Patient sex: M
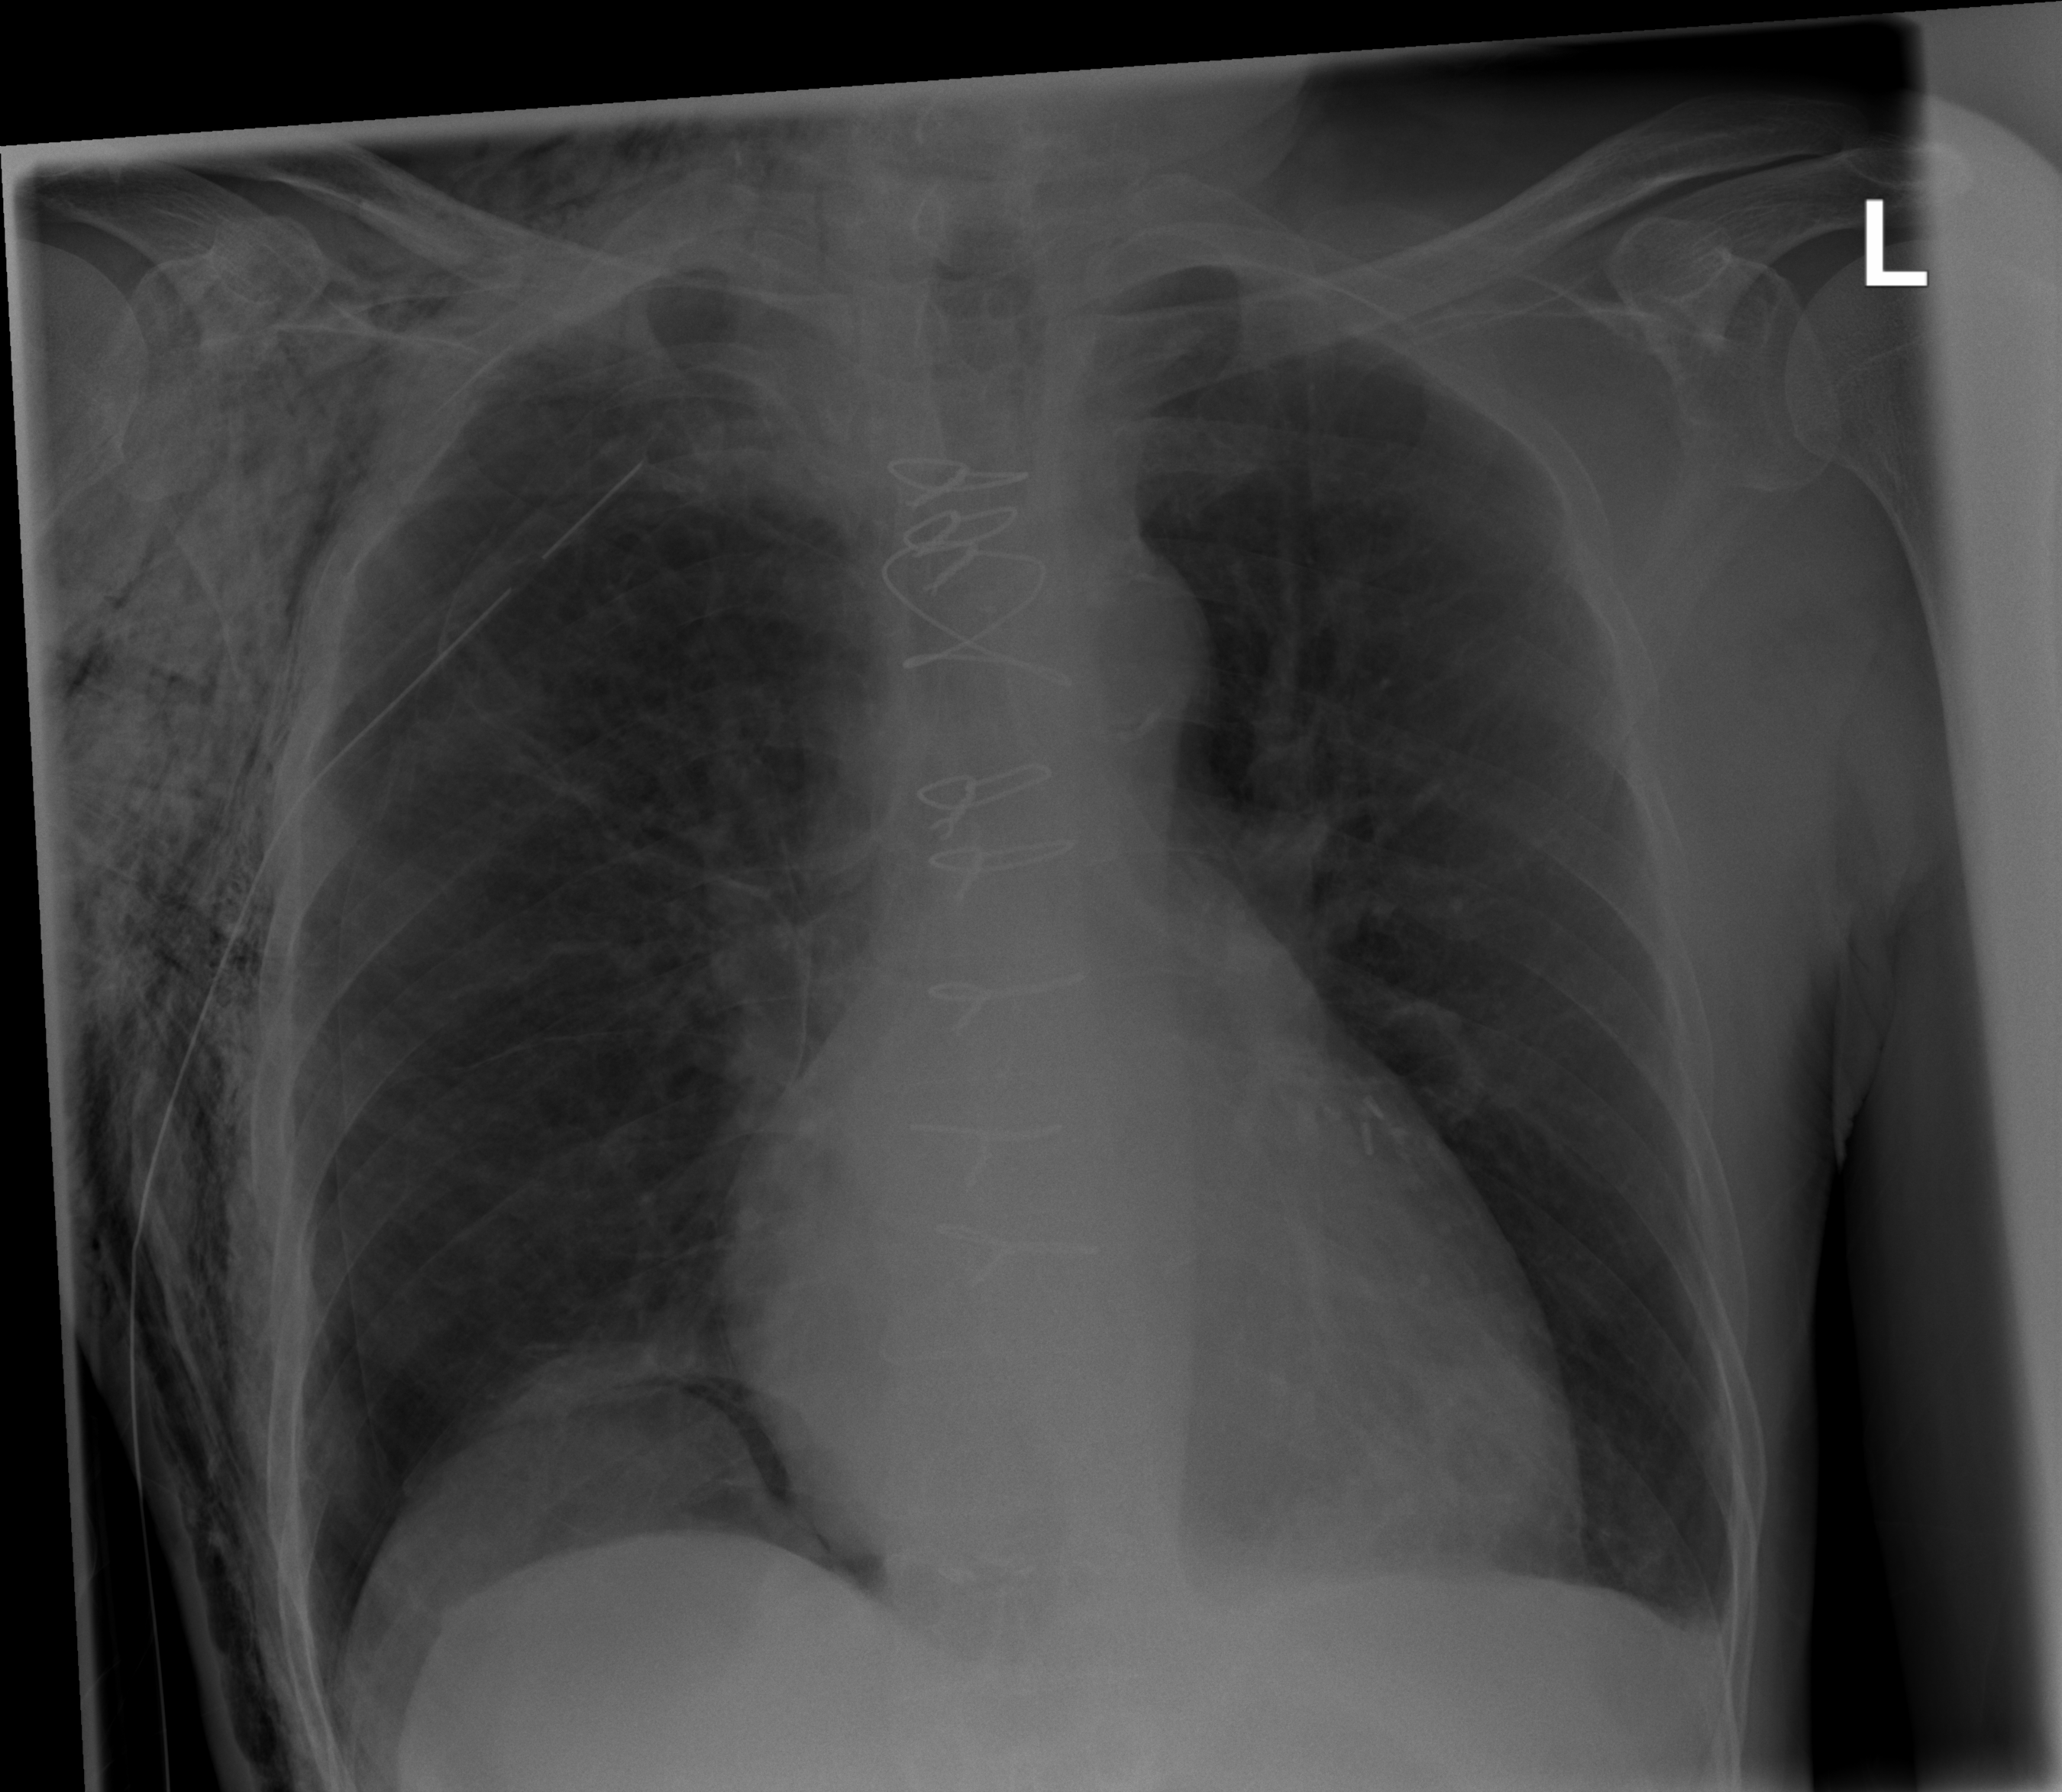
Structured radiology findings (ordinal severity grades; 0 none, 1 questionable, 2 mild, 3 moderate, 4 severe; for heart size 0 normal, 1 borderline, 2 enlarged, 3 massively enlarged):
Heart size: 2
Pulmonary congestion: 1
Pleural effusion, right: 0
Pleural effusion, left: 2
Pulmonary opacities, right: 0
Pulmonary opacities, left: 0
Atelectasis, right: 2
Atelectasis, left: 2